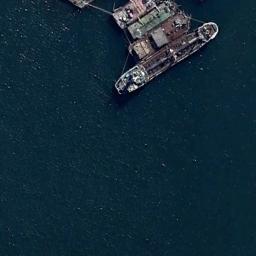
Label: ship